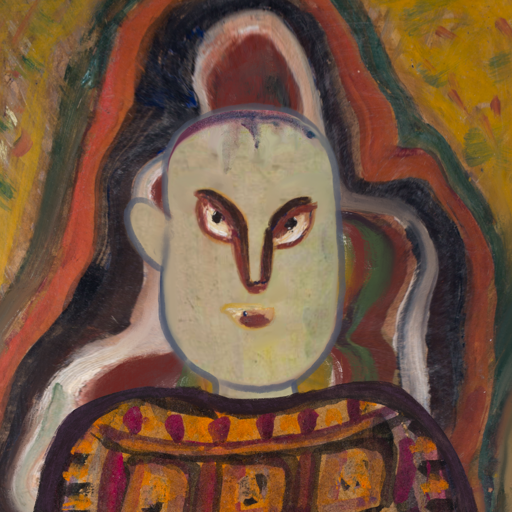
Background: AfterRaid, Head And Neck Front: Hill_Girl, Face Front: After_Raid, Bust: Doll, Hair Front: Blank, Head Accessory: Blank, Second Necklace: Blank, Necklace: Blank, Baby: Blank